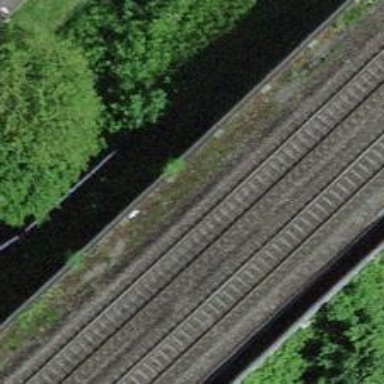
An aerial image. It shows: Single railway track with electrification through contact line.